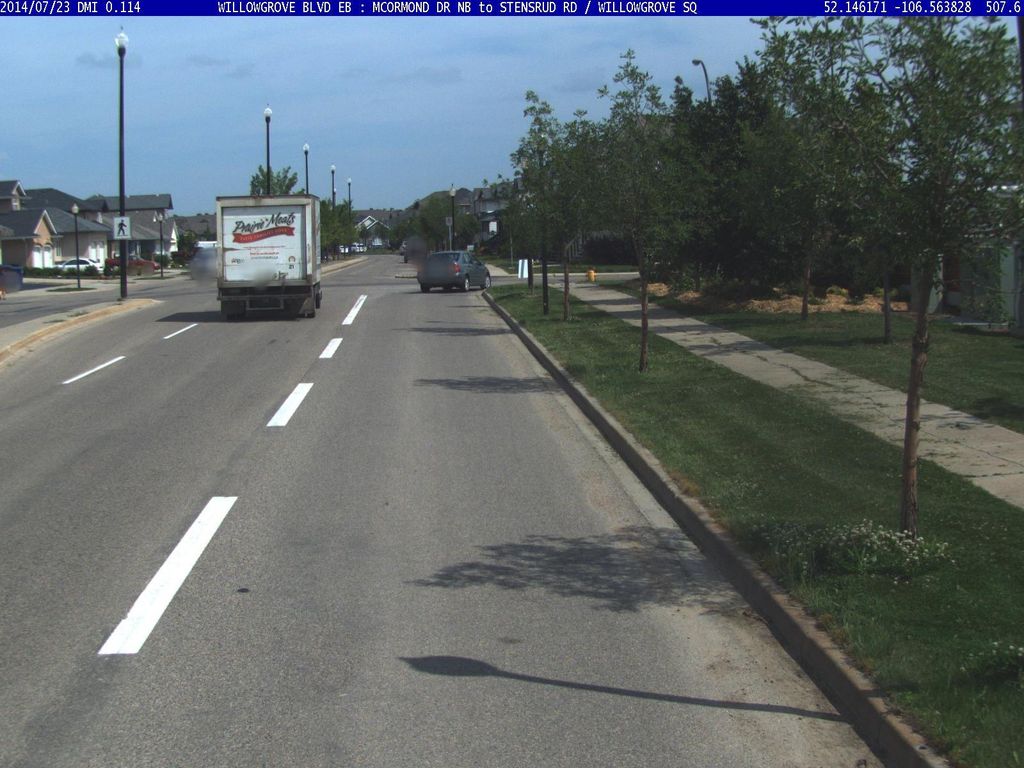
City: saskatoon